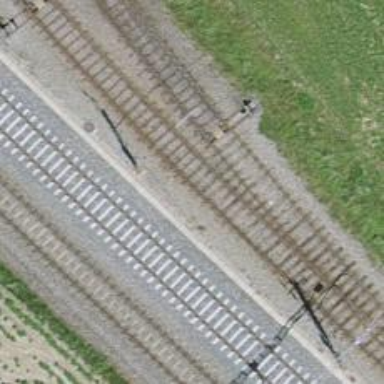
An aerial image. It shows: Railway yard with electrified tracks and single track.